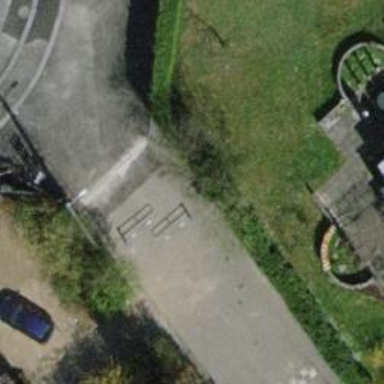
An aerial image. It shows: Swing gate barrier.